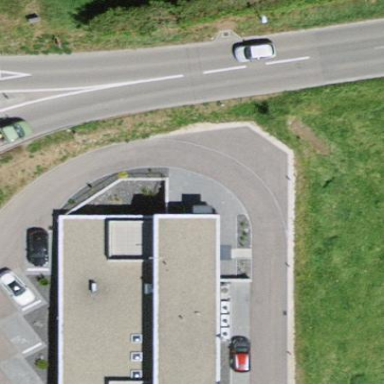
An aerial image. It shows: Bakery located inside building.